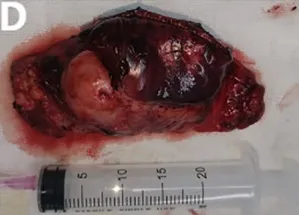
(B-D) The completely removed mediastinal tumor after surgery and the internal conditions after tumor incision.
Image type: medical_photograph (other_medical_photograph)